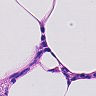
Metastatic tissue present: no